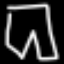
Label: pants